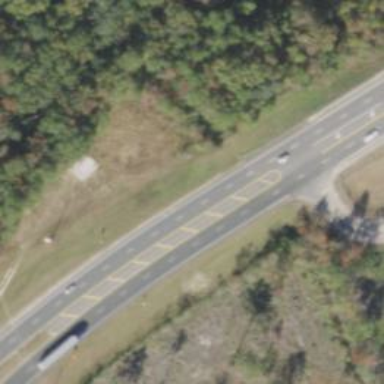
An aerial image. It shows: Asphalt trunk highway.